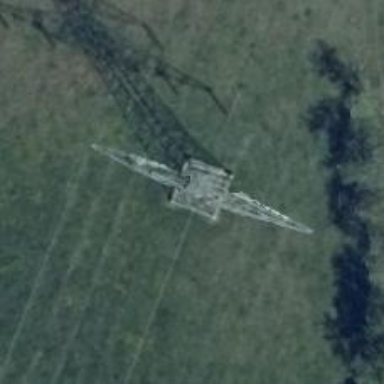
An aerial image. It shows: Towering power structure.